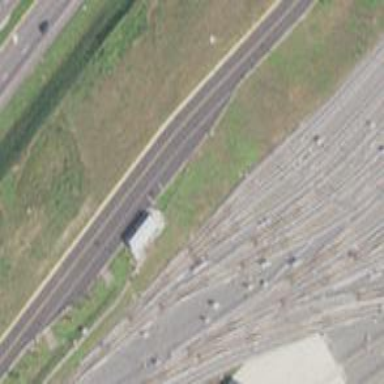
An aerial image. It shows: Electrified rail in service yard.